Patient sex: M
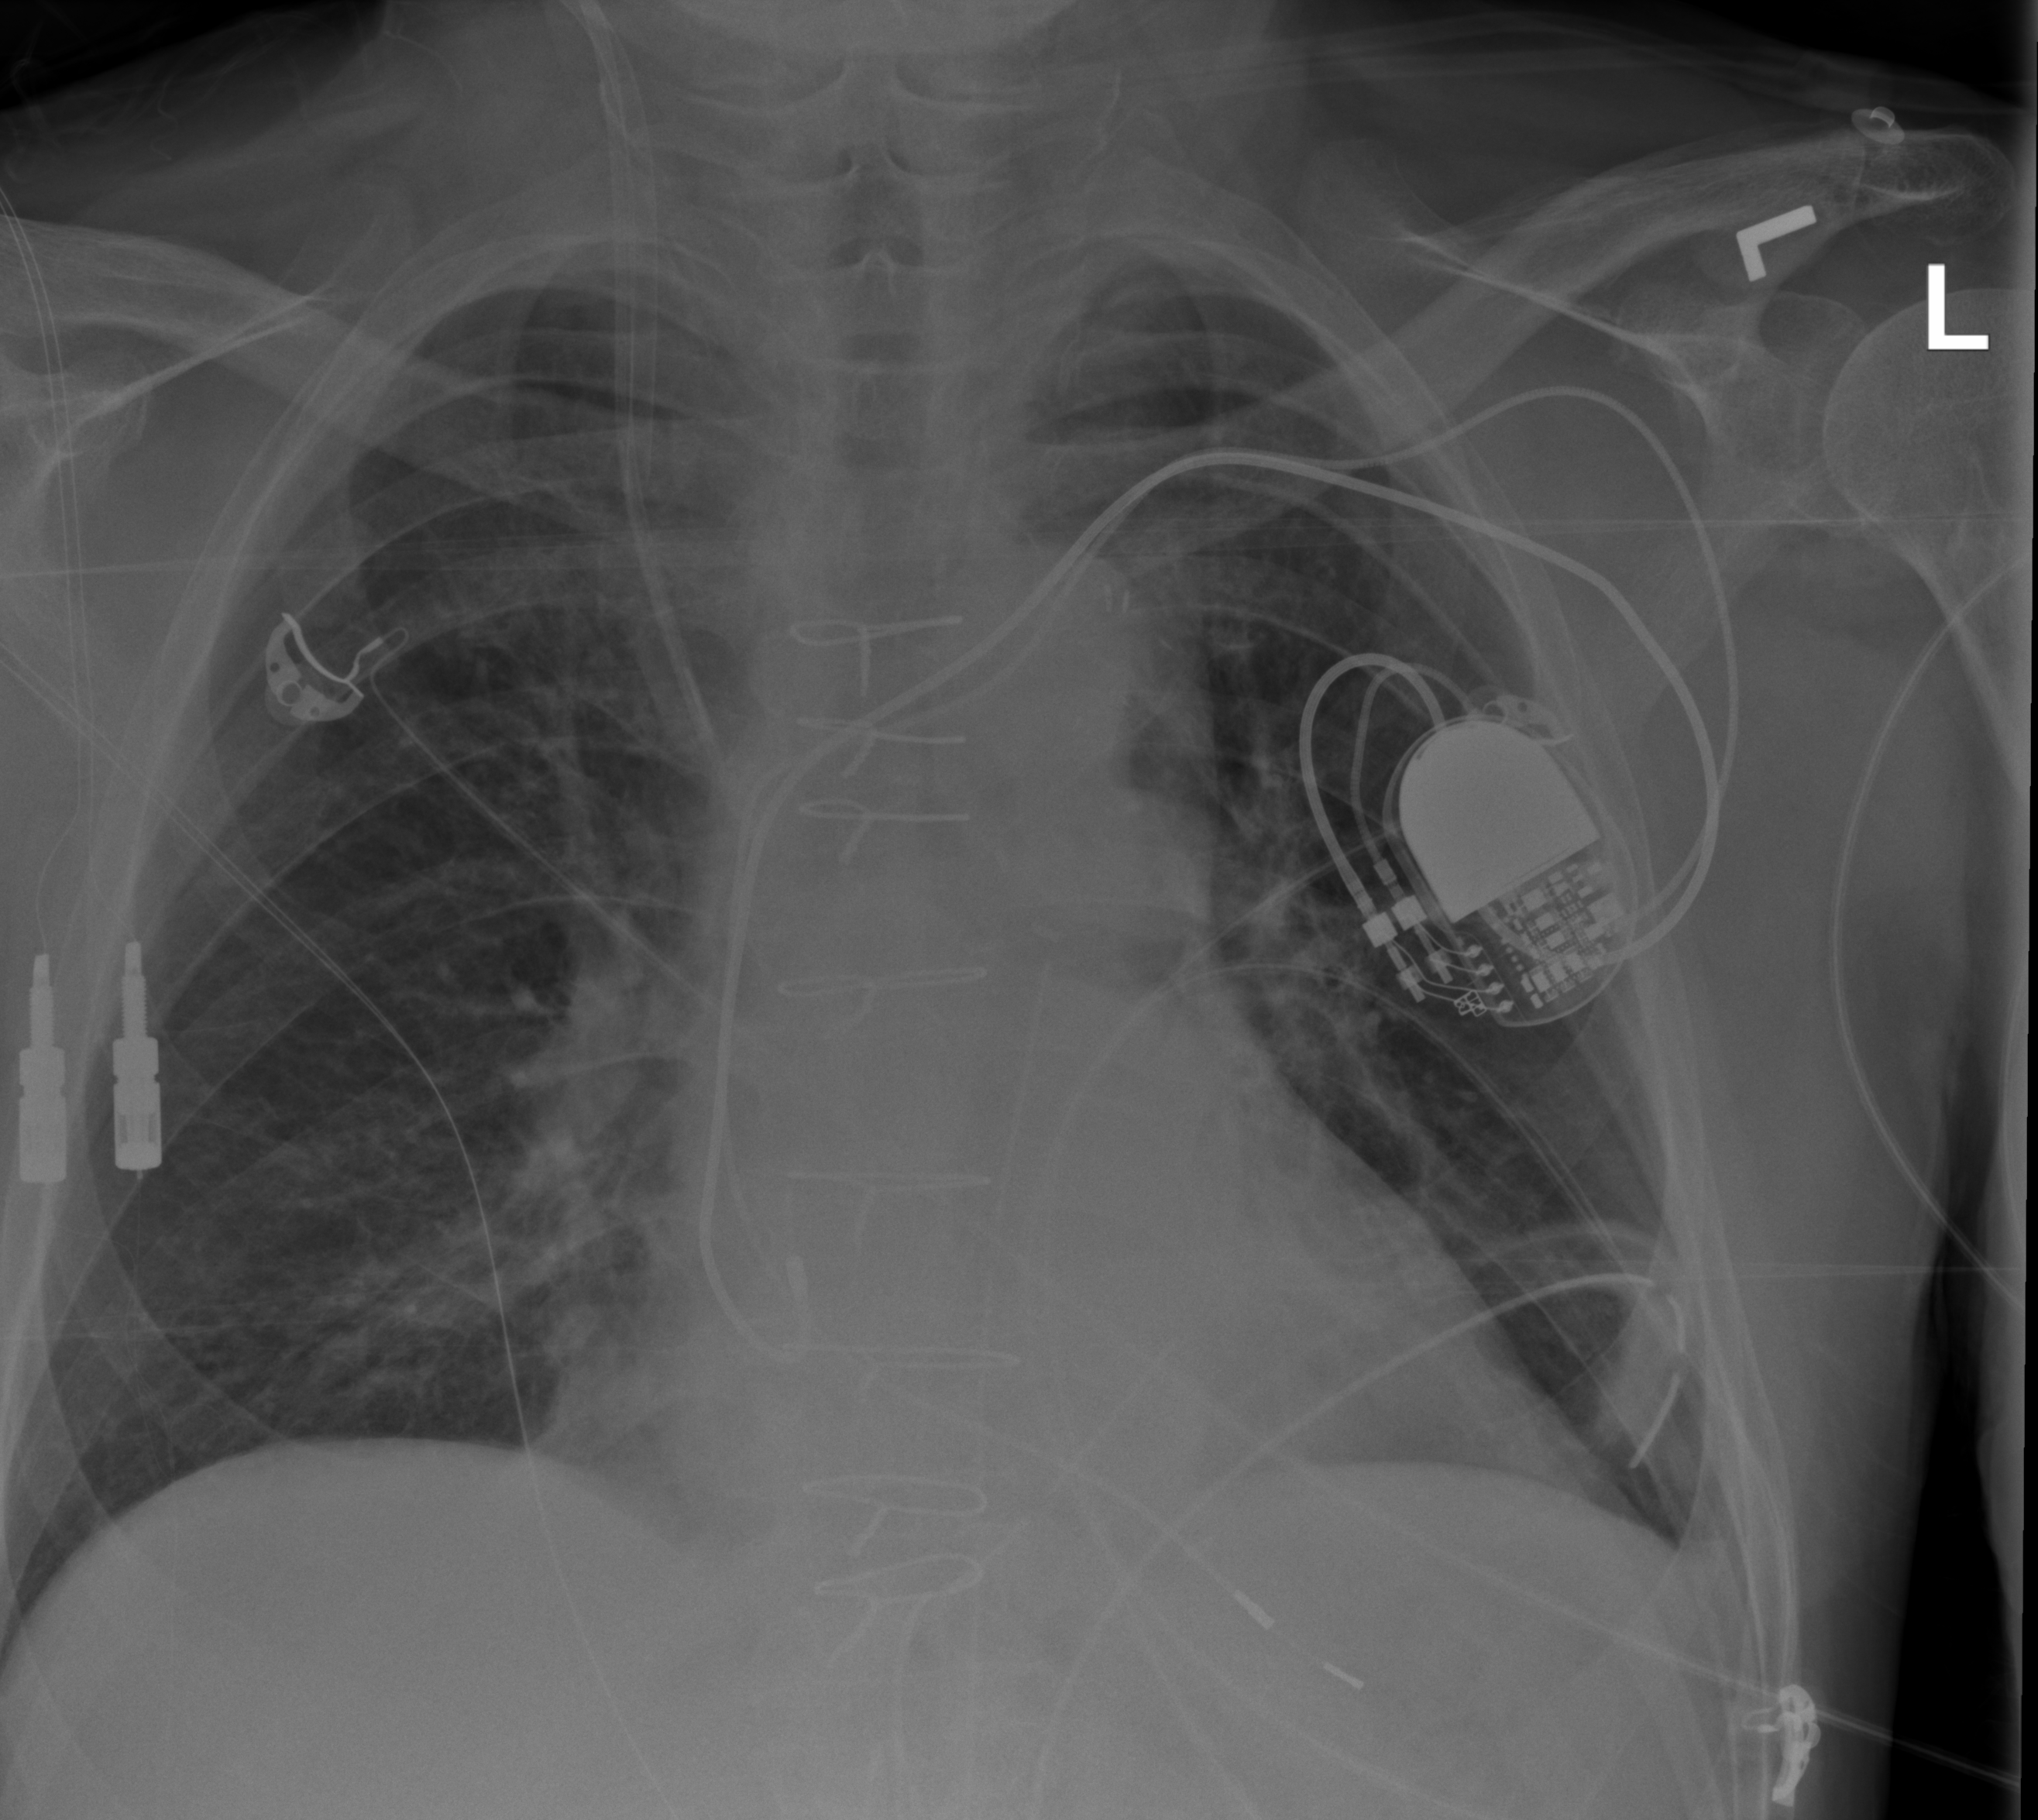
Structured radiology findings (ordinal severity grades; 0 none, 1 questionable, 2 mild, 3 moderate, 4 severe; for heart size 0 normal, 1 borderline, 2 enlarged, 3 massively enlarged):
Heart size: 0
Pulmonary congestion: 1
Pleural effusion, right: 0
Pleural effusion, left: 1
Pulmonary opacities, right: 1
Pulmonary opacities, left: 1
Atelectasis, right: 1
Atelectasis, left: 1